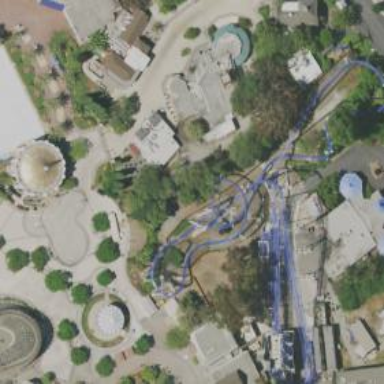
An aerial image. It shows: Thrilling roller coaster attraction.